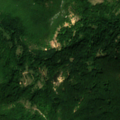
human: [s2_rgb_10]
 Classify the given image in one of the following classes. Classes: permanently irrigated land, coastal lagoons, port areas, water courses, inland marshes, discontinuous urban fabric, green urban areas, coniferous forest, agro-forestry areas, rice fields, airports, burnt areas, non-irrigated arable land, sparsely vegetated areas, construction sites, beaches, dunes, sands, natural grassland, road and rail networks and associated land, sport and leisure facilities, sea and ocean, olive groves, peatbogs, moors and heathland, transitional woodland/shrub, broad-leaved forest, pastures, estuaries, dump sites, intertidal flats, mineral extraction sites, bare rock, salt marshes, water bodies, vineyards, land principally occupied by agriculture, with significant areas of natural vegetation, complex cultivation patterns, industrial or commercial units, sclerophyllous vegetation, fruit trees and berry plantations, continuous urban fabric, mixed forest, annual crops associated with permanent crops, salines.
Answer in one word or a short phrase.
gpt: broad-leaved forest, transitional woodland/shrub